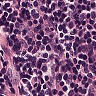
Metastatic tissue present: no